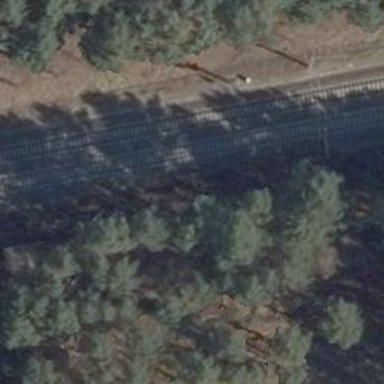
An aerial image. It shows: Signal light at railway crossing.